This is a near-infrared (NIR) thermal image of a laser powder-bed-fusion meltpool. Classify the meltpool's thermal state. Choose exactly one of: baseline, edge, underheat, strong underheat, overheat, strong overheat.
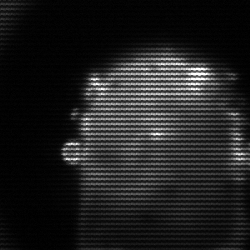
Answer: baseline